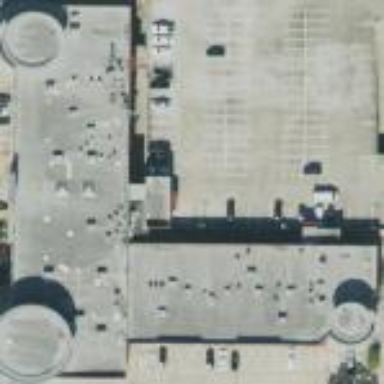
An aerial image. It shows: Mall building.